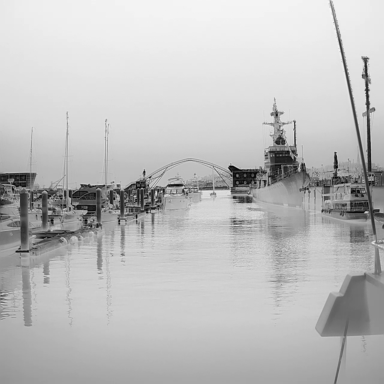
There are nine objects shown in the infrared image, including four sailboats, three canoes, a warship, and a container_ship.